Interaction volume radius: 5 \u00c5
Interaction volume height: 35 \u00c5
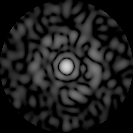
Disorder parameter: 0.8408